RGB frame:
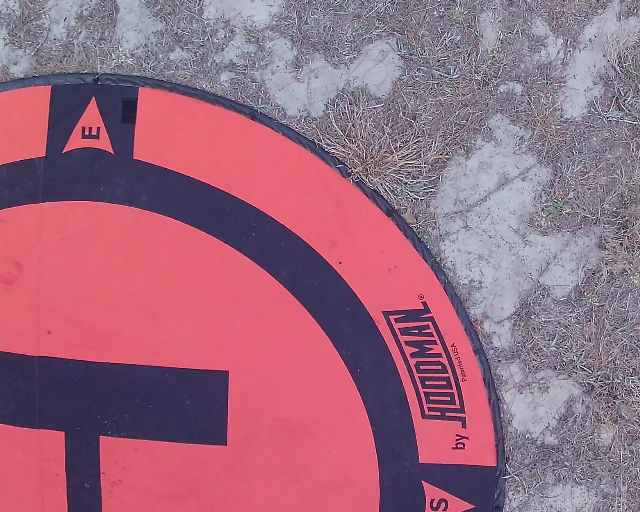
Thermal frame:
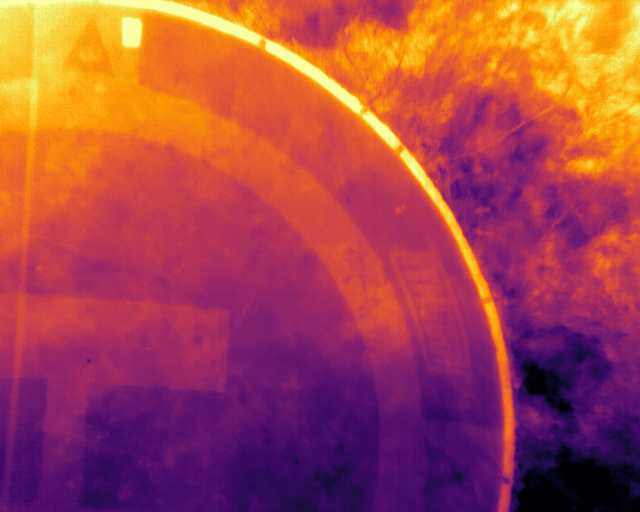
Captured: 2026-02-26 03:12:20
Pixels at or above 80 °C: 0 (fraction of frame: 0)